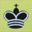
Piece: bK